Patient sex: F
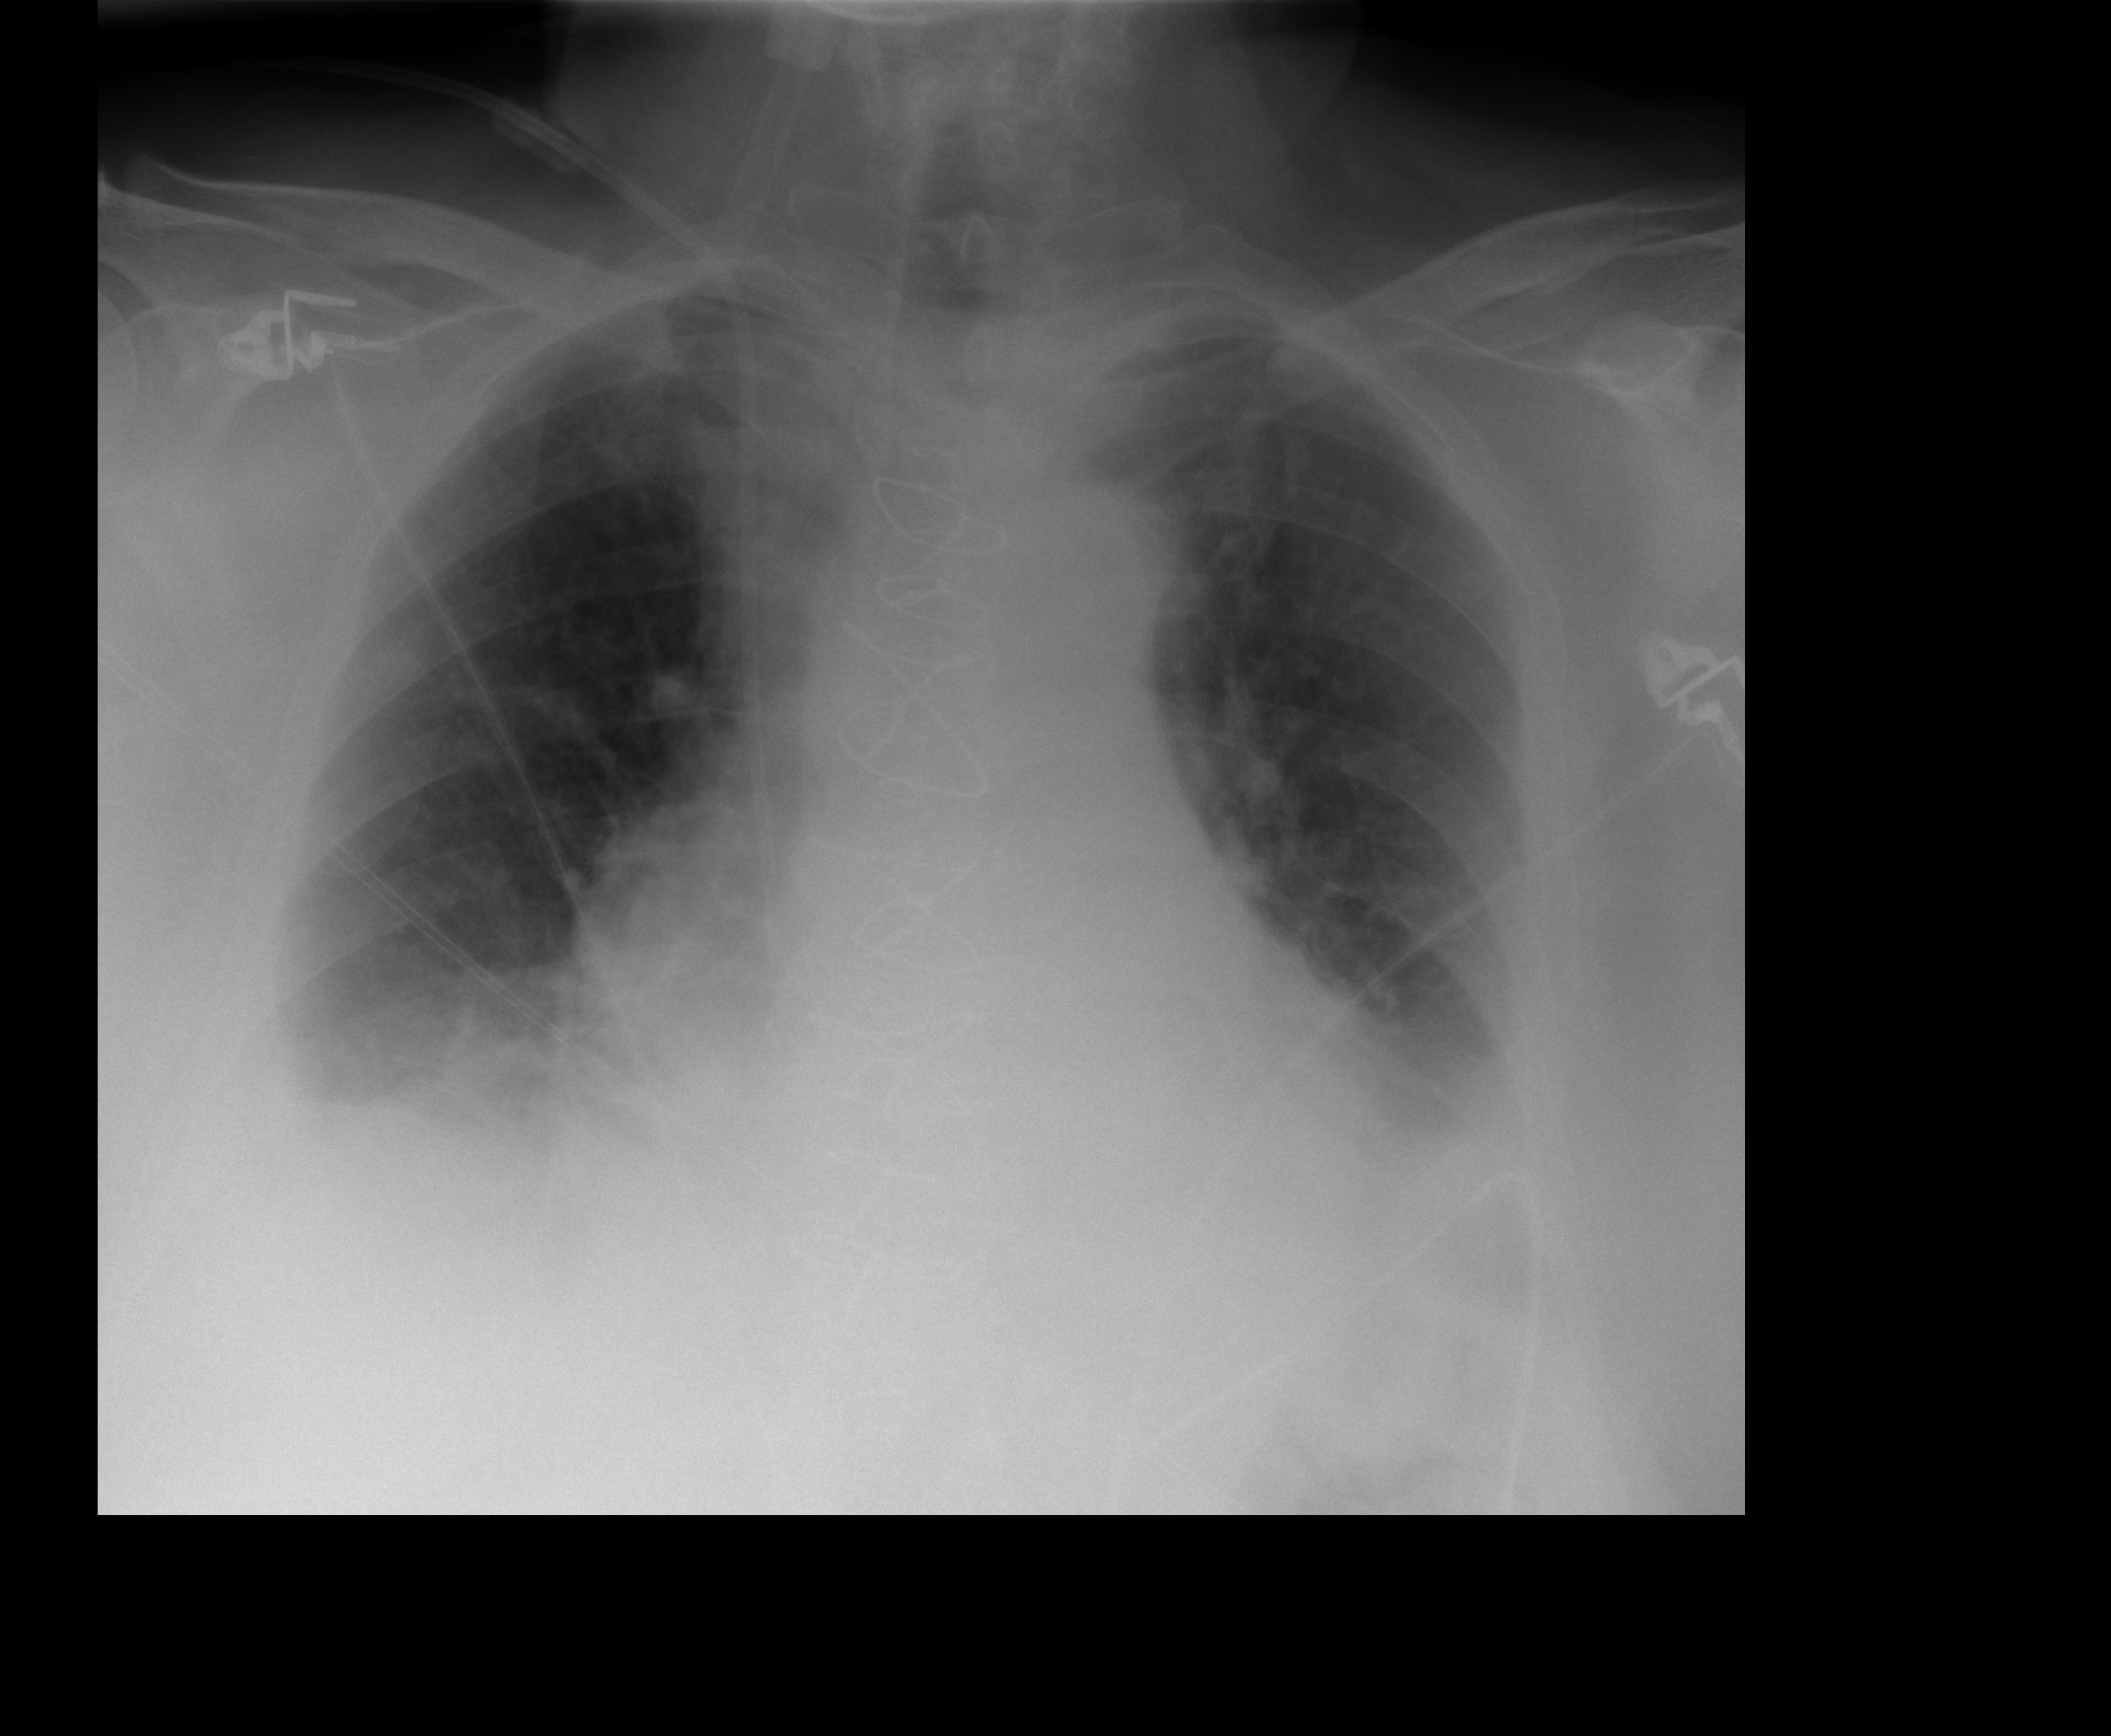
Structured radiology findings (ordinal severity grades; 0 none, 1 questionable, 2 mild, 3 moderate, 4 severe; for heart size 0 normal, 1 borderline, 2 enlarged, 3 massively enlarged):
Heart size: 2
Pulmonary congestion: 2
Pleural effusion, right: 2
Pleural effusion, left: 2
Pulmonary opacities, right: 0
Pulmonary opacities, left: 0
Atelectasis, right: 2
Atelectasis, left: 2